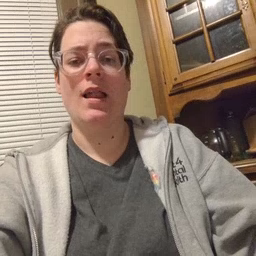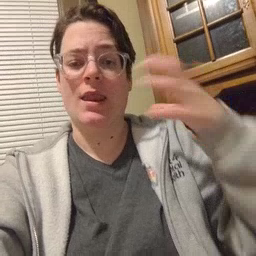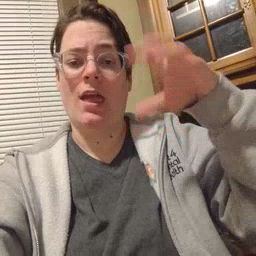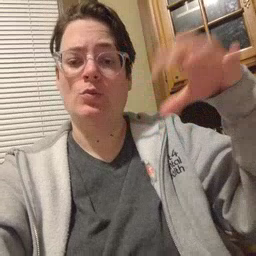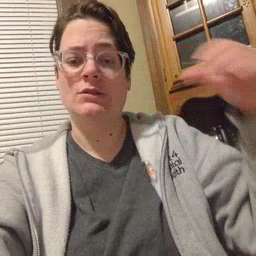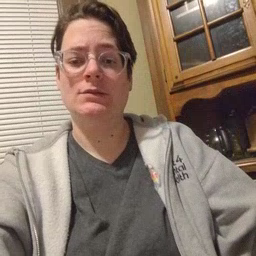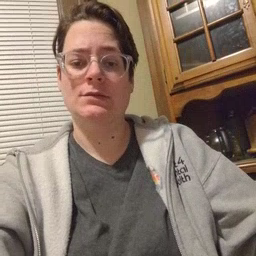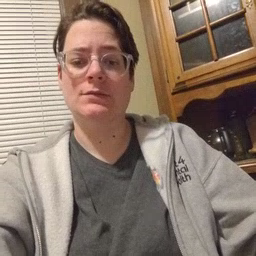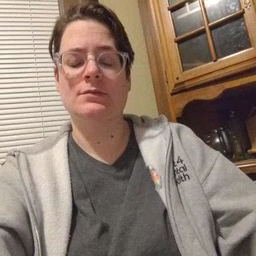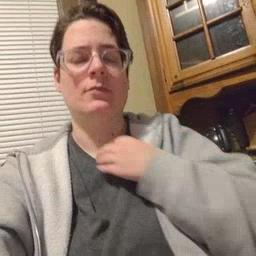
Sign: cloud